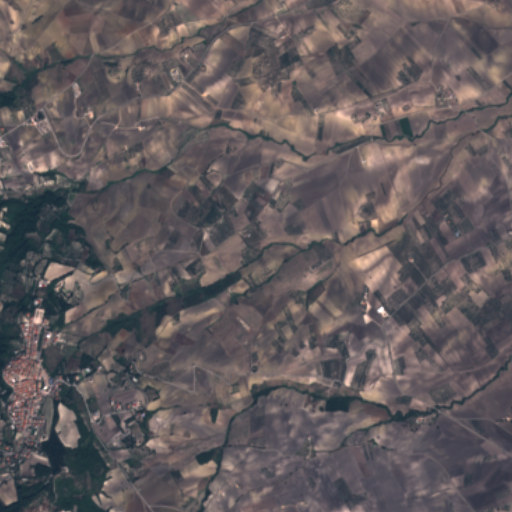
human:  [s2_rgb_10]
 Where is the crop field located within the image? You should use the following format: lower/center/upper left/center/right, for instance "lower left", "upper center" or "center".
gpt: The crop field is located in the right of the image.
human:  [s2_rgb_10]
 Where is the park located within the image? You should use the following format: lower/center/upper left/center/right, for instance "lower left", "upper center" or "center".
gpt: The park is located in the left of the image.
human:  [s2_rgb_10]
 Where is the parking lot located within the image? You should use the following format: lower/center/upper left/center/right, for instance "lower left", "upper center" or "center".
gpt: The parking lot is located in the lower left of the image.
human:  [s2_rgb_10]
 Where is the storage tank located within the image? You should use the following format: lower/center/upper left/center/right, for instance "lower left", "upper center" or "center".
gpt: The storage tank is located in the lower left of the image.
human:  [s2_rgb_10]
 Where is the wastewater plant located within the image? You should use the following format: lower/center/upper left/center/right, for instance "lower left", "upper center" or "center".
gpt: The wastewater plant is located in the lower left of the image.
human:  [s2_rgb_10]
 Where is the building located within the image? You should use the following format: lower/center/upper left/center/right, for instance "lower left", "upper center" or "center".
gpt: There is no building in the image.